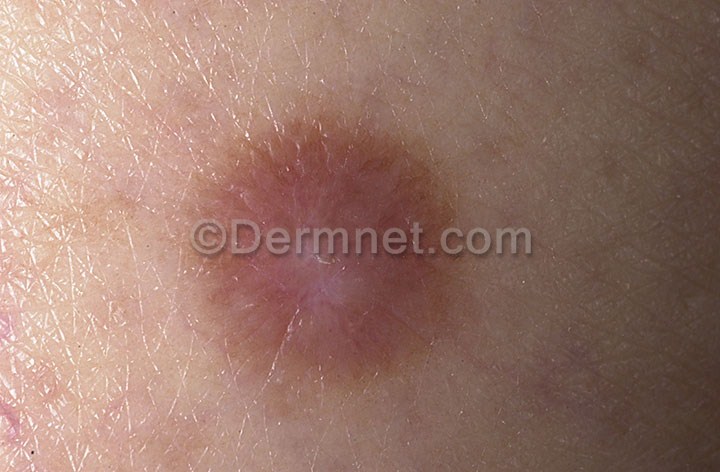
Disease: Seborrheic Keratoses and other Benign Tumors